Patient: sex M, age 76
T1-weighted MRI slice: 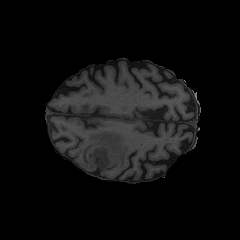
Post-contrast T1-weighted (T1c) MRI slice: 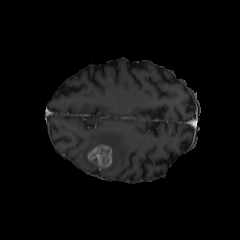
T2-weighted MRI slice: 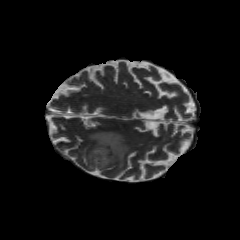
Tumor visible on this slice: yes
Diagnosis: Glioblastoma, IDH-wildtype
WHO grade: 4